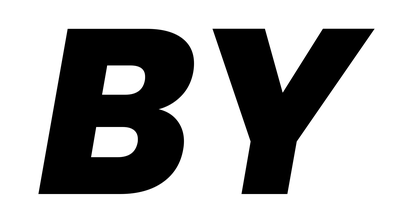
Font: Poppins-ExtraBoldItalic